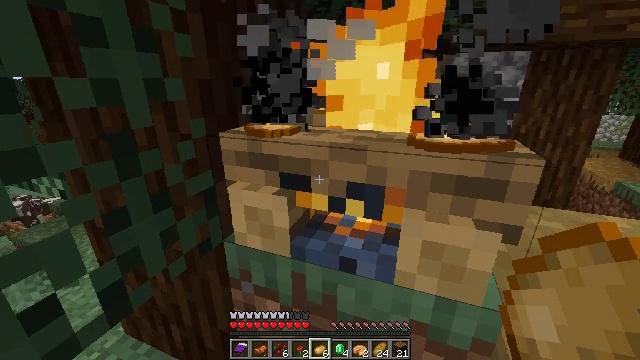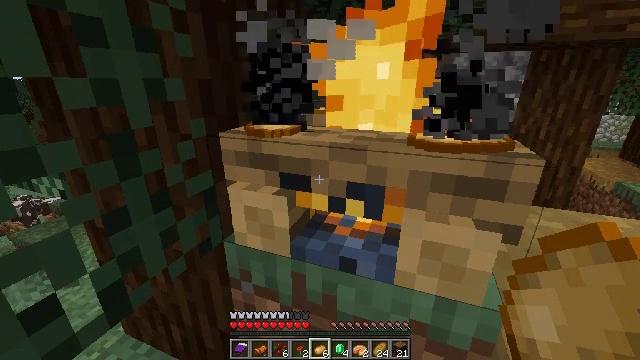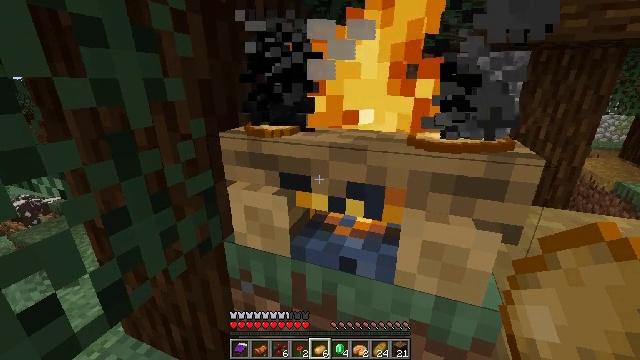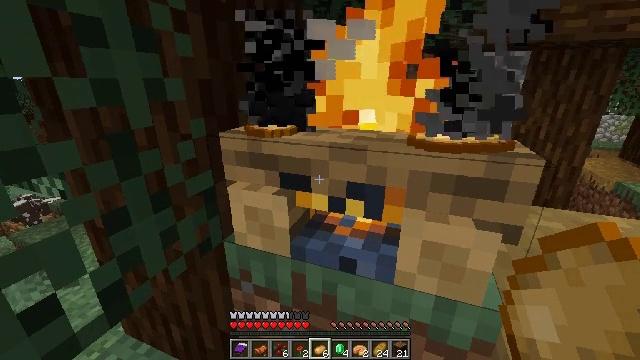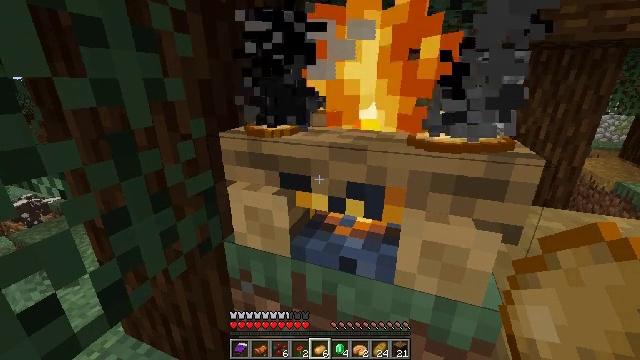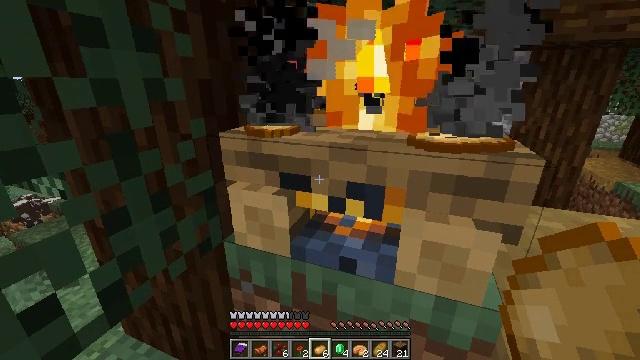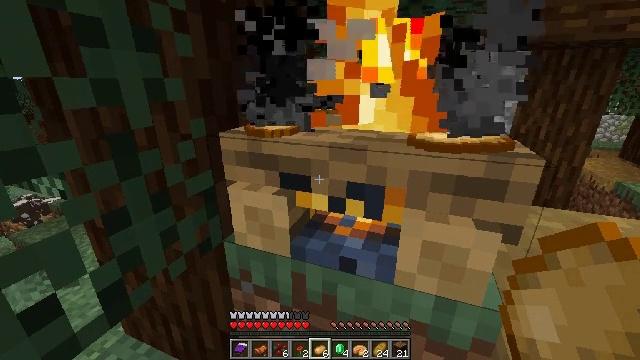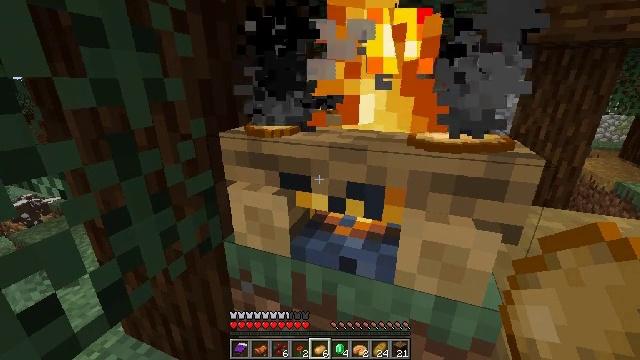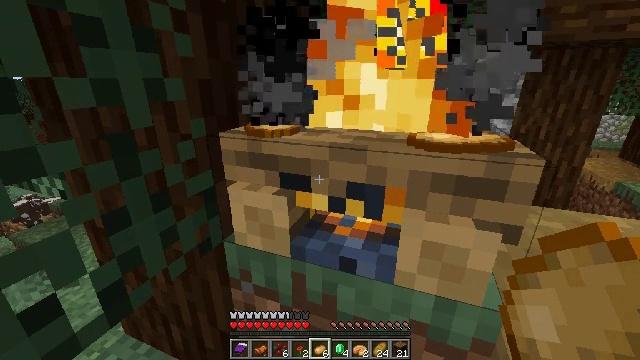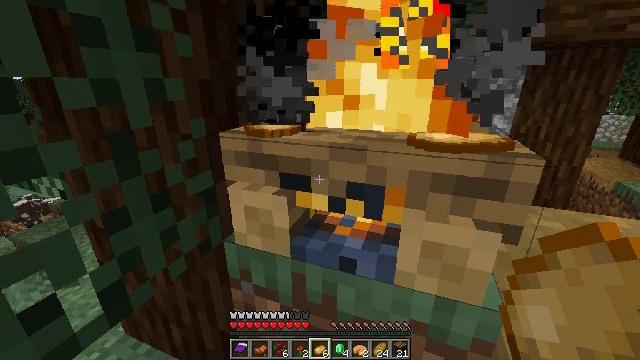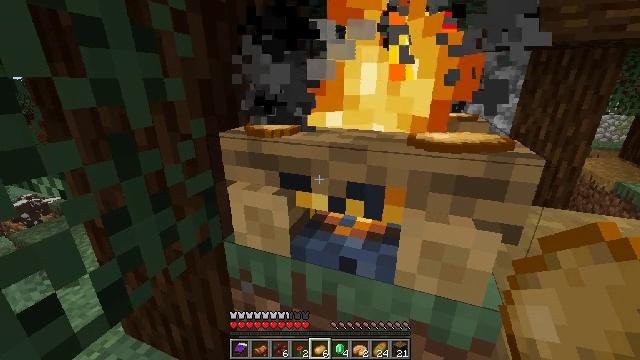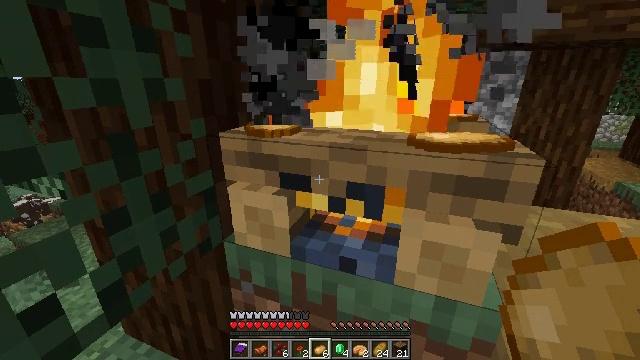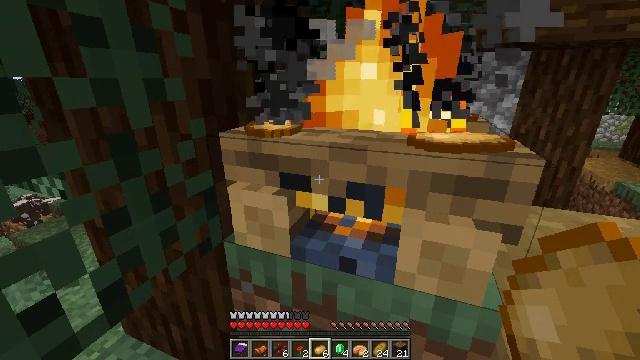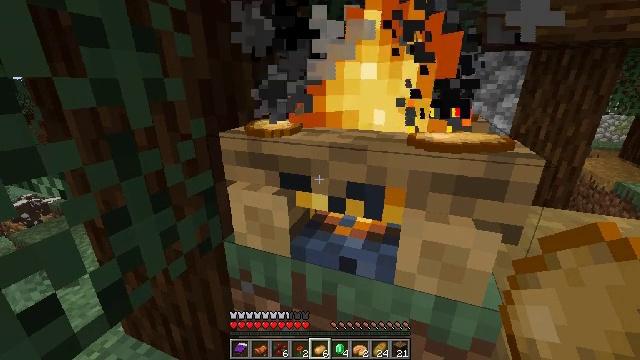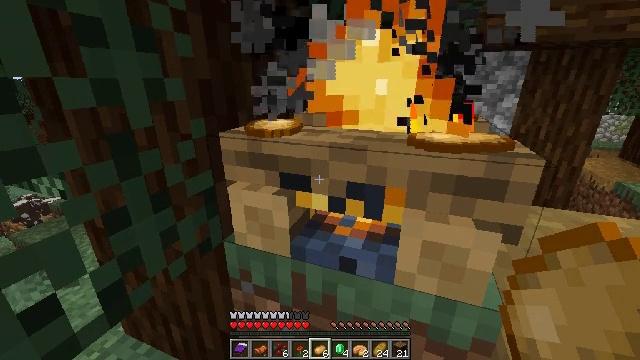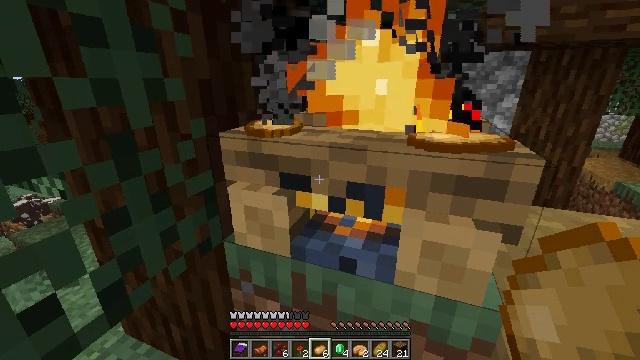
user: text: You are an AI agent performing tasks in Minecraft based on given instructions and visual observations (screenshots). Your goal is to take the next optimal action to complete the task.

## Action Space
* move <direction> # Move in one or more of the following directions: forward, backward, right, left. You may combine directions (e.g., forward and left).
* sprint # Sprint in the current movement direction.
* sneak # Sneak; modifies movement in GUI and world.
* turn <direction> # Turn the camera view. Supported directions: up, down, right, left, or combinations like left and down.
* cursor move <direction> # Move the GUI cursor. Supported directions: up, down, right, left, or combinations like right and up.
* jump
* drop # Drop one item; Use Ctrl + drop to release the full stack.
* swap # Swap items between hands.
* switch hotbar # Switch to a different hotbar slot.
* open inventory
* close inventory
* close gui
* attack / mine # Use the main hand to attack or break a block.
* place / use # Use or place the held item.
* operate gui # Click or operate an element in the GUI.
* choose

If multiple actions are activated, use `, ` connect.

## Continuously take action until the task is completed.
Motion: motion action
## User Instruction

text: craft item air
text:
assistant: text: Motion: no_op
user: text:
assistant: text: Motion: no_op
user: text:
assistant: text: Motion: no_op
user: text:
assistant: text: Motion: no_op
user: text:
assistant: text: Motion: no_op
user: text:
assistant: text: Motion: no_op
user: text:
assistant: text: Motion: no_op
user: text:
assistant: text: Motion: no_op
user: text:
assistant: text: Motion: no_op
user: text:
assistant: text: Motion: no_op
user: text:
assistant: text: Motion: no_op
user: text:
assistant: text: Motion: no_op
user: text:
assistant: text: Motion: no_op
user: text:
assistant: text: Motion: no_op
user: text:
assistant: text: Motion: no_op
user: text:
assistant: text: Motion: no_op
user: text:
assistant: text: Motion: no_op
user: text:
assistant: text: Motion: no_op
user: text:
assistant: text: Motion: no_op
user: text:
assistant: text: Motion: no_op
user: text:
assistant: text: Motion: no_op
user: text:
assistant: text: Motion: no_op
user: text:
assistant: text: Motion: no_op
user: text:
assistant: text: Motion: no_op
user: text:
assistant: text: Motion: no_op
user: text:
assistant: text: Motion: no_op
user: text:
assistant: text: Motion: no_op
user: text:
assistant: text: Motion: no_op
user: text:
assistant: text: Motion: no_op
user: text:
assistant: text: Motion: no_op